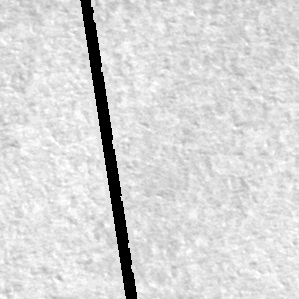
Label: frost